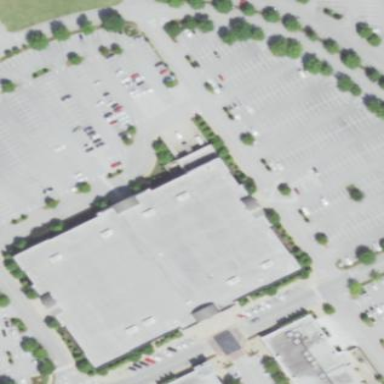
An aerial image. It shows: Department store building.